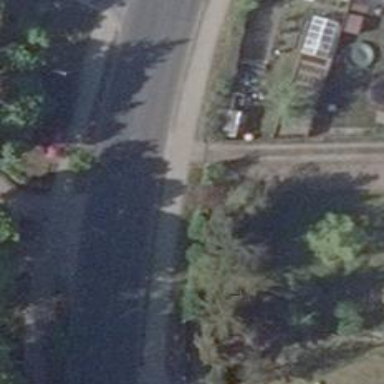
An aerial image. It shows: Secondary road with asphalt surface. It has separate sidewalks on both sides.